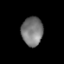
Tissue: lung
Cell type: Epithelial cells
Senescence score: 0.2033
Nuclear area (px): 603
Mean DAPI intensity: 121.022